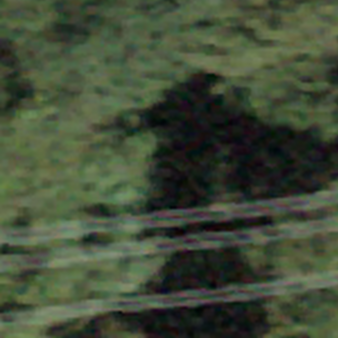
Label: other